Field crop: maize
Growth stage: 2
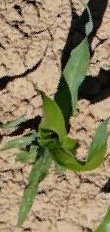
Species: maize